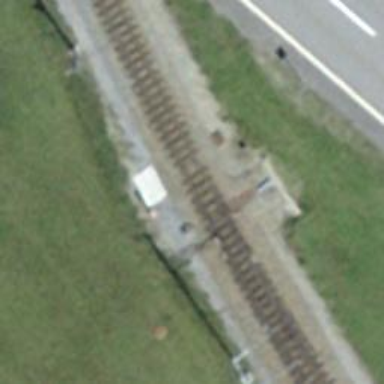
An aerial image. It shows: Railway switch.